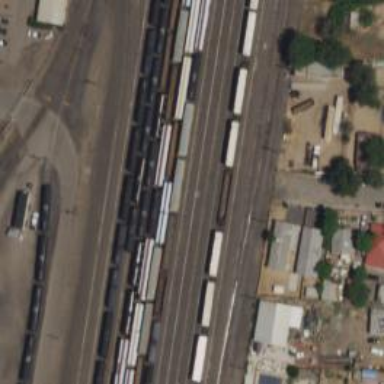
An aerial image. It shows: Railway yard.